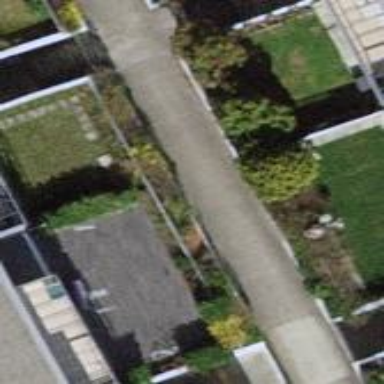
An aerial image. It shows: Garden surrounded by fence.